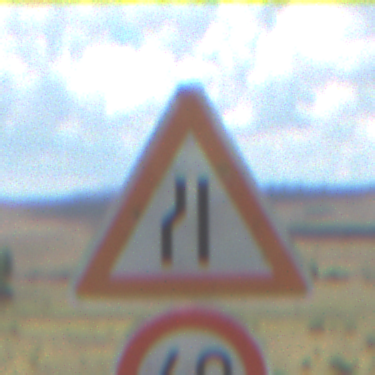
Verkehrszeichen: EinseitigVerengteFahrbahnLinks
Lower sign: Geschwindigkeit40
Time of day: Midday
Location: Outdoor (Nature)
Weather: PartlyCloudy
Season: NotSpecified
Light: Natural